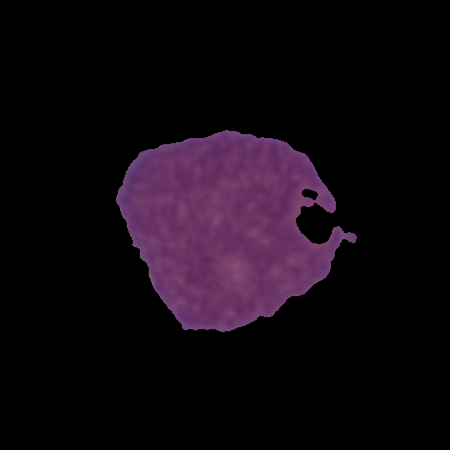
Label: cancer